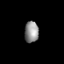
Tissue: prostate
Cell type: Fibroblasts
Senescence score: 0.6935
Nuclear area (px): 294
Mean DAPI intensity: 143.806